Interaction volume radius: 10 \u00c5
Interaction volume height: 20 \u00c5
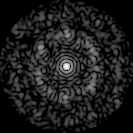
Disorder parameter: 0.791